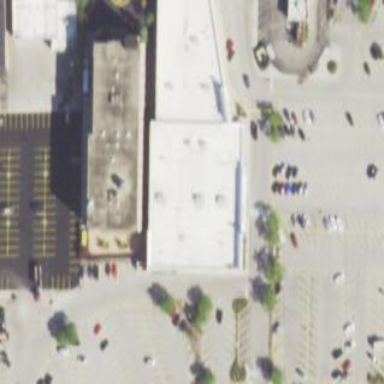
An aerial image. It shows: Retail building housing clothes shop.